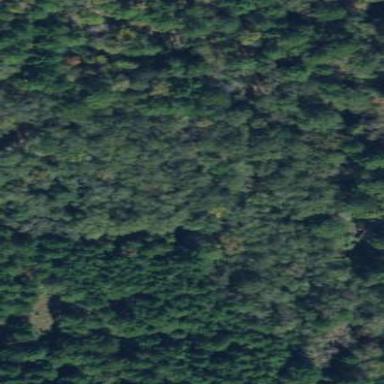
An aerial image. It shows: Evergreen needle-leaved forest.